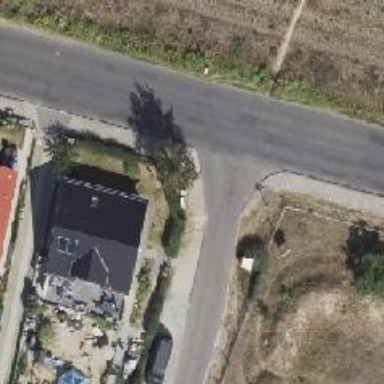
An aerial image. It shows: Asphalt road in residential area.